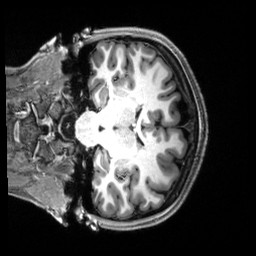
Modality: T1w
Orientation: coronal
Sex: female
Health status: healthy
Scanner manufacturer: siemens
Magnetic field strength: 3 T
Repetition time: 2.5 s
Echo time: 0.00222 s